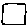
Label: square